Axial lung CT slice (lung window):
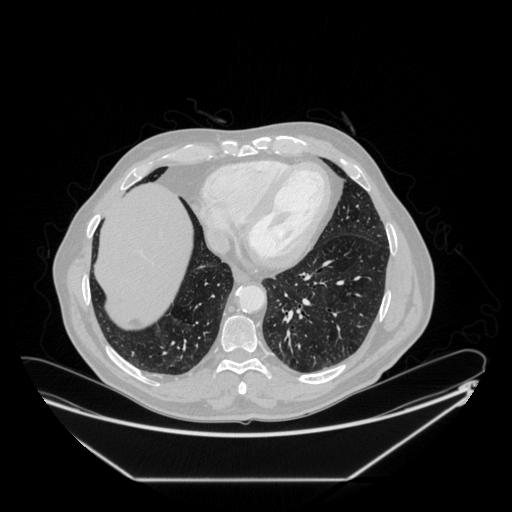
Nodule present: no